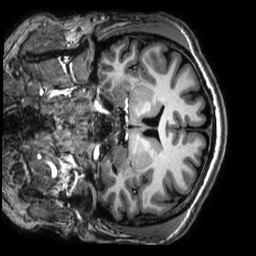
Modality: T1w
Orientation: coronal
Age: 26
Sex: male
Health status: healthy
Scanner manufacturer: philips
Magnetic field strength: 3 T
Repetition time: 0.009 s
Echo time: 0.003996 s